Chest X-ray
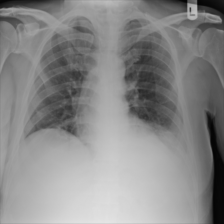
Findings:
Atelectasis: negative
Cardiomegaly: negative
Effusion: positive
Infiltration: negative
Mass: negative
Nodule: negative
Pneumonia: negative
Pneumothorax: negative
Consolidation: negative
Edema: negative
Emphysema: negative
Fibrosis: negative
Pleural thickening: negative
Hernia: negative